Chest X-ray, PA view. Patient: 38 years old, sex F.
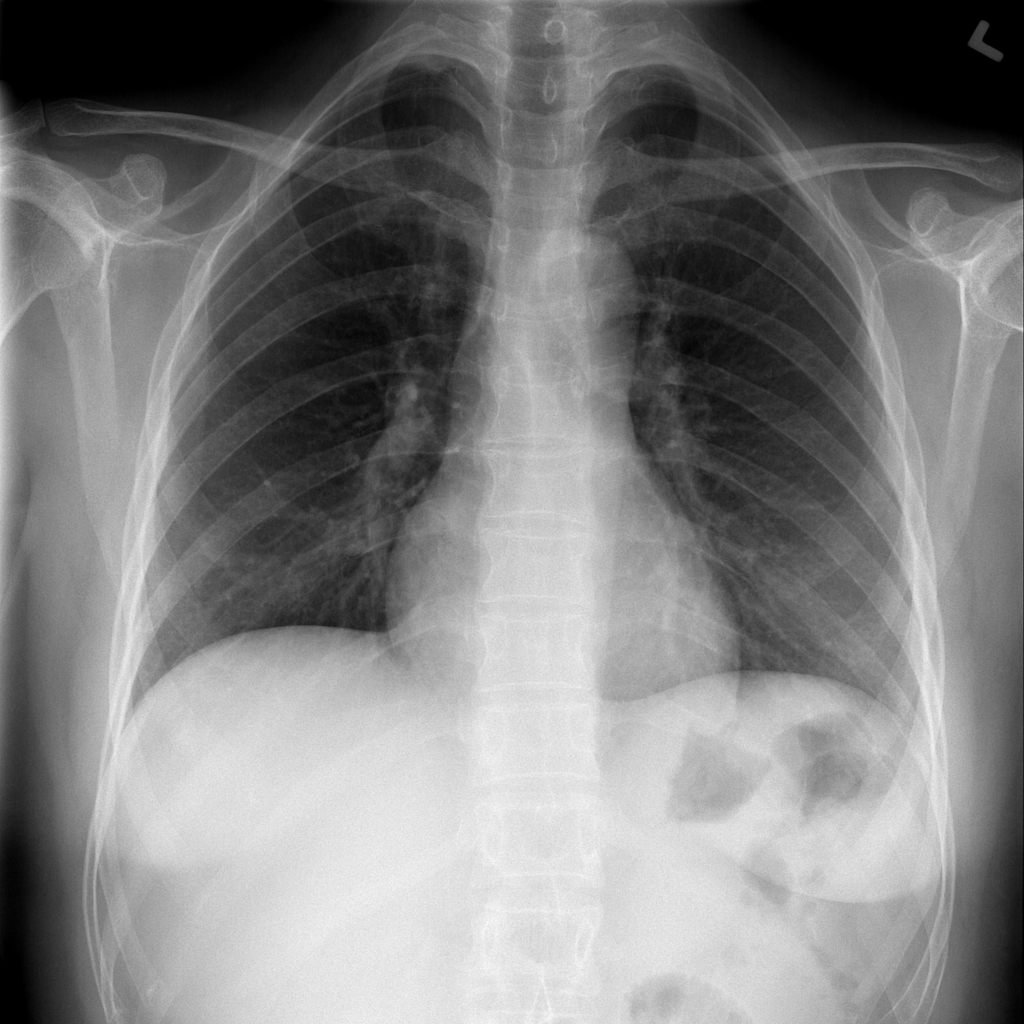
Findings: No Finding